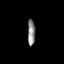
Tissue: prostate
Cell type: T cells
Senescence score: 0.1855
Nuclear area (px): 197
Mean DAPI intensity: 137.954